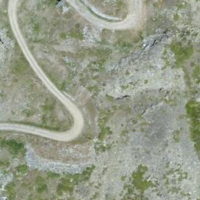
EUNIS habitat code: 31
Species observed at this site:
Sempervivum montanum